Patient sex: M
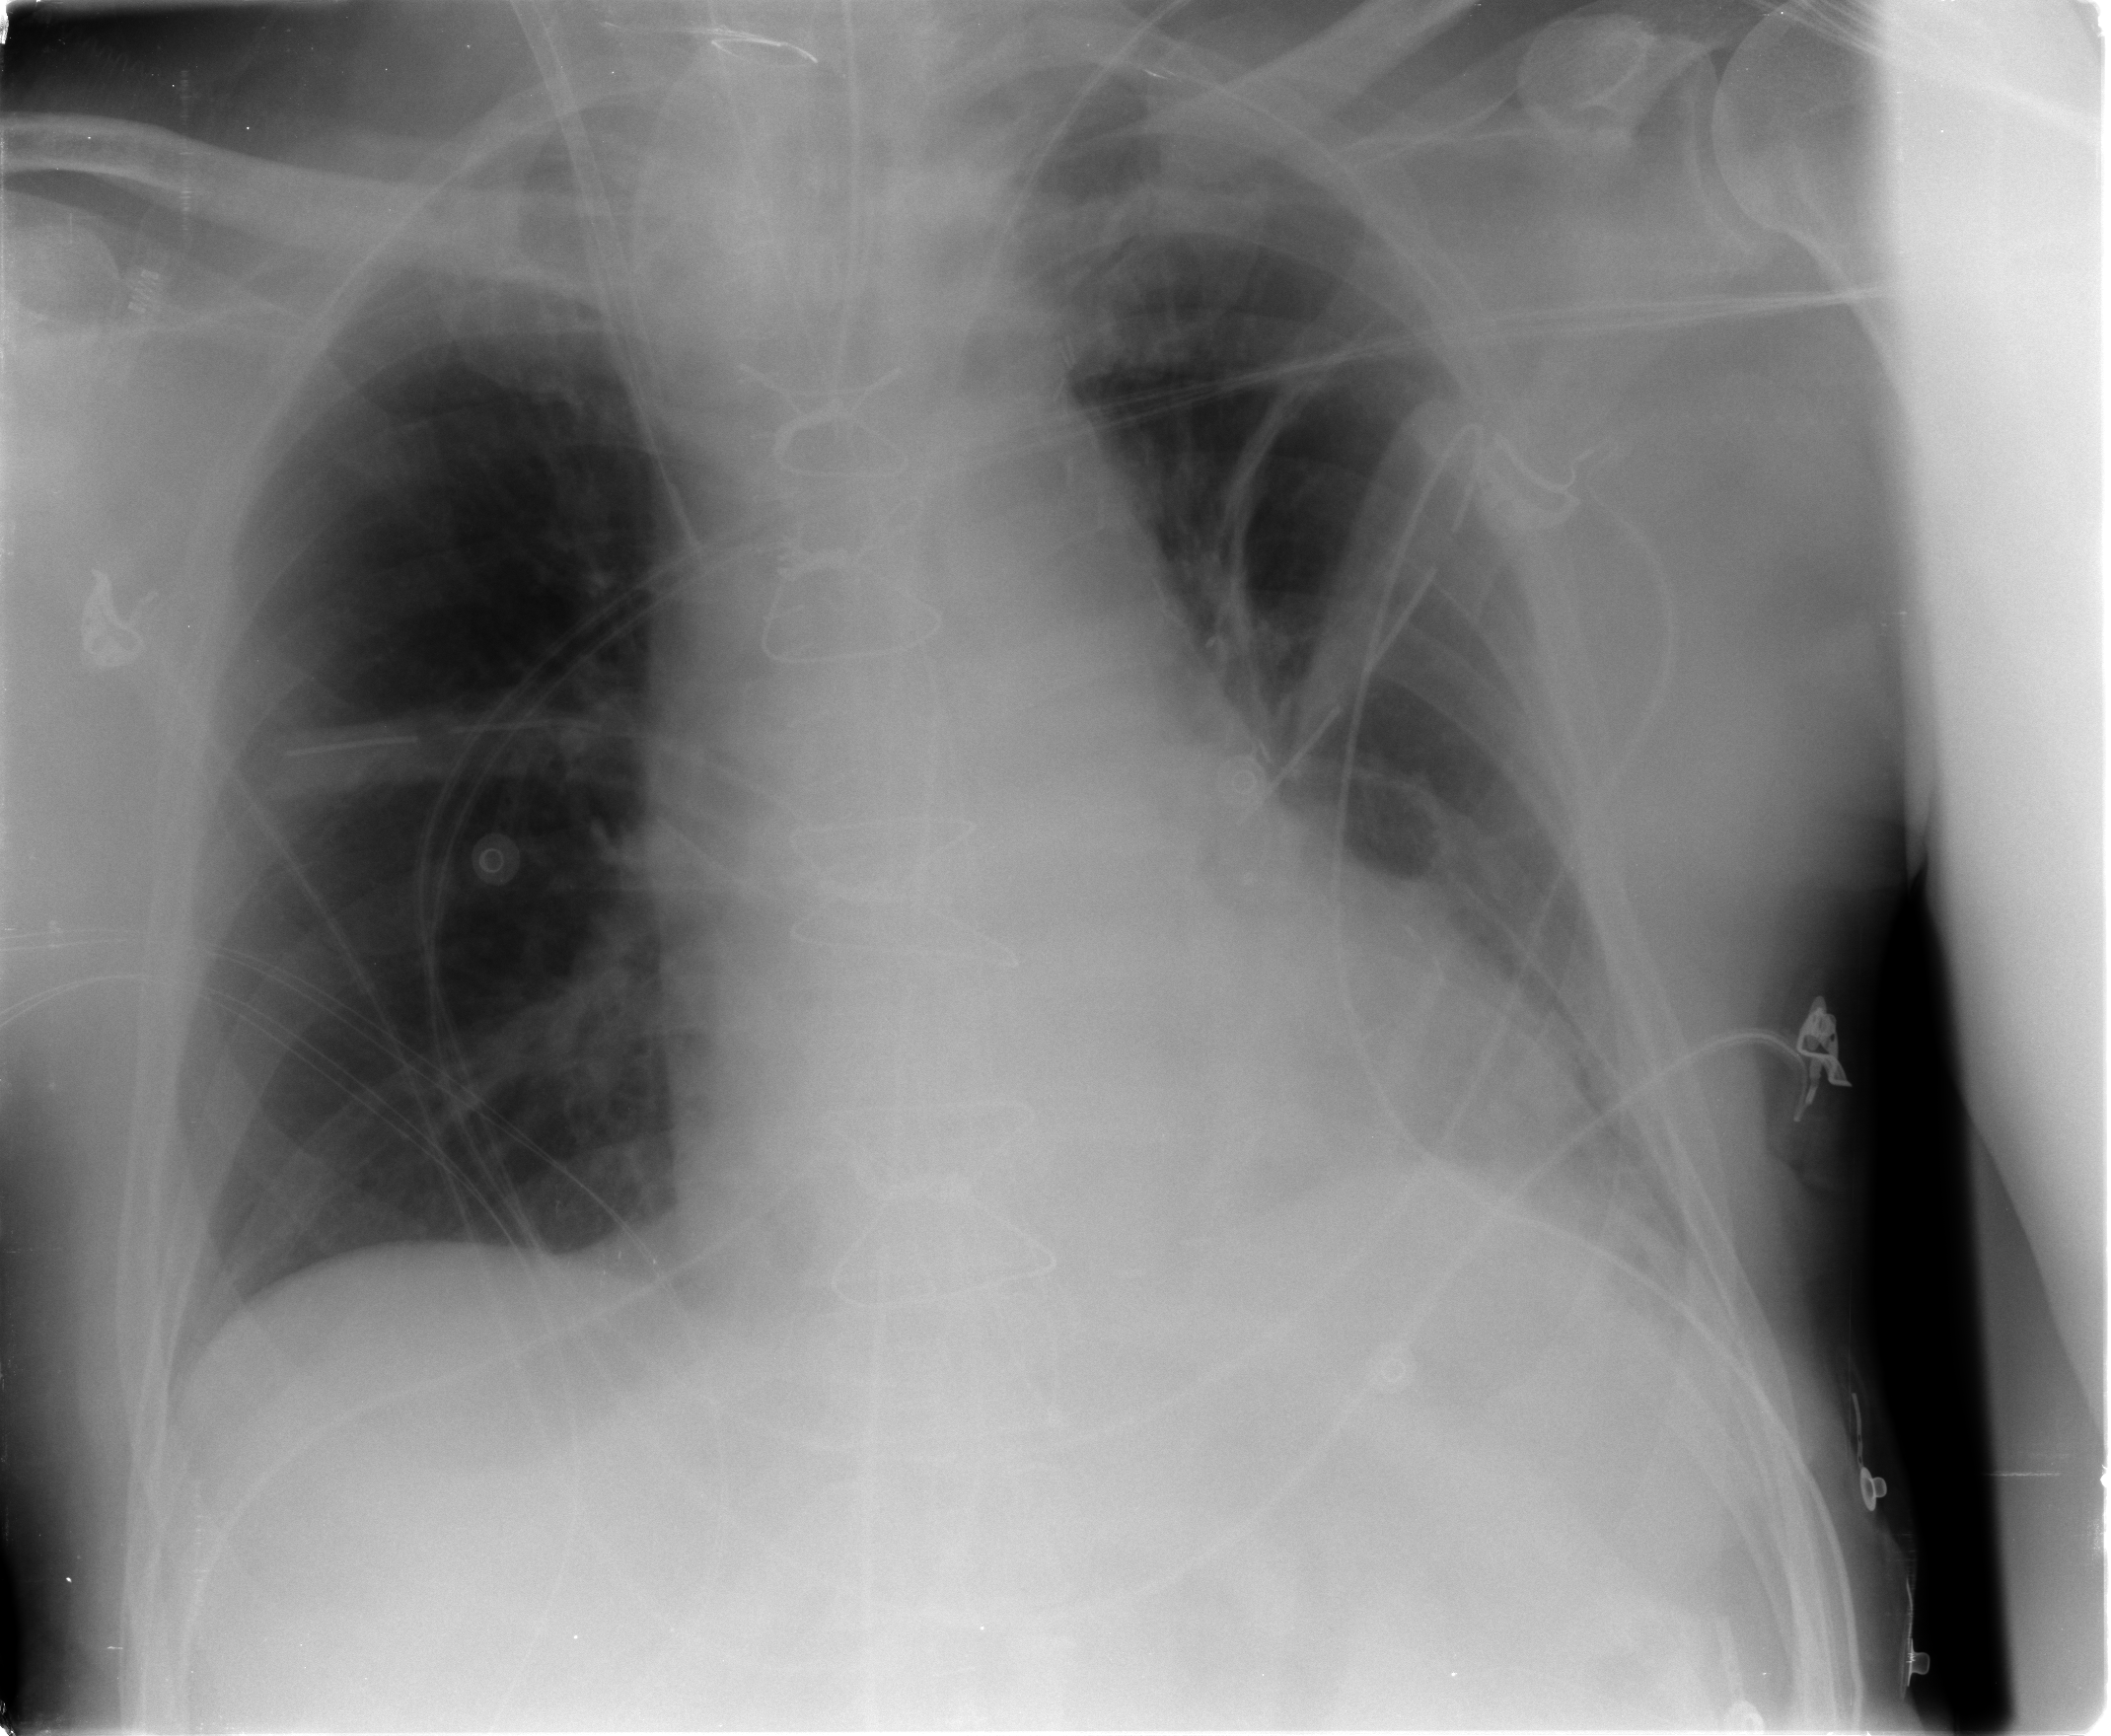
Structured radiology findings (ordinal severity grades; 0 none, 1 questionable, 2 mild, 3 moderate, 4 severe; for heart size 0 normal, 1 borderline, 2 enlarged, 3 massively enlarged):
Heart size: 2
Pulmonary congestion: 0
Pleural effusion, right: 0
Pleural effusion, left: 2
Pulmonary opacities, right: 0
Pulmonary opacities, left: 0
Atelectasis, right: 0
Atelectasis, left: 2